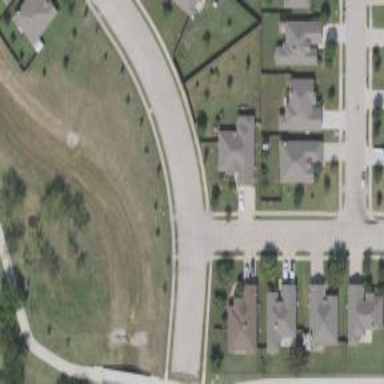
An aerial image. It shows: Residential road.